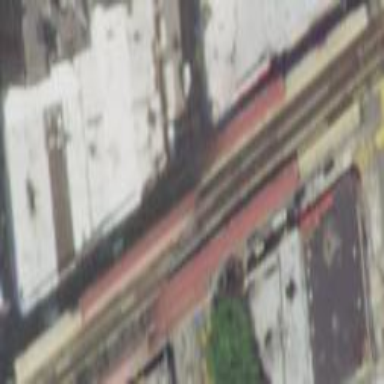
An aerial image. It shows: Bridge leading to railway platform for public transport.